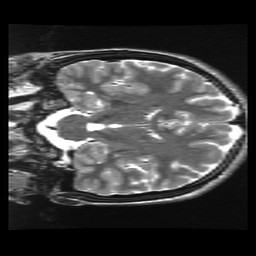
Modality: T2w
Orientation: coronal
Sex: male
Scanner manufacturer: ge
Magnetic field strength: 3 T
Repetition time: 5 s
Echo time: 0.1015 s